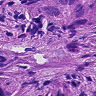
Metastatic tissue present: yes